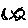
Label: moon